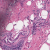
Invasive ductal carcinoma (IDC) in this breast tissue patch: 0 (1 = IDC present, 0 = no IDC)